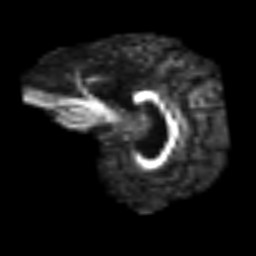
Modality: FA
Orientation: sagittal
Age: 58
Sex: male
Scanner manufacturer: siemens
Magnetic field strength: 3 T
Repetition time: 3.2 s
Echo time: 0.081 s